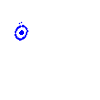
Particle: electron